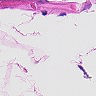
Metastatic tissue present: no